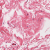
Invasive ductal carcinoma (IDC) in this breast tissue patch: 0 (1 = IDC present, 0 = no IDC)